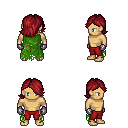
a pixel art fantasy rpg character, male body template, human, tanned skin, green tattered cape, red pants, brunette swoop hairstyle, metal gloves, four views (front, back, left, right), 2x2 character sprite sheet, small pixel art, hard edges, no anti-aliasing